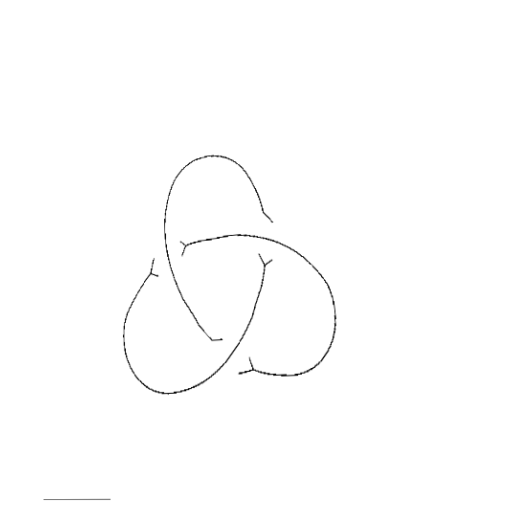
Crossing number: 3